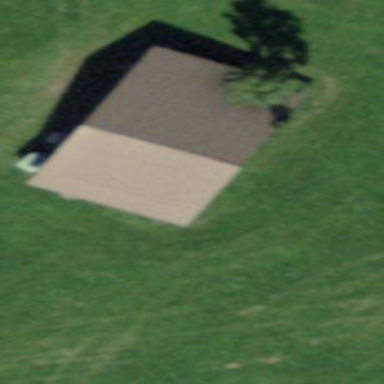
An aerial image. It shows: Barn.